Question: Hey I am trying to extract this link:
<URL>
From this
I have tried using:
'''
Elements headings = doc.select("th:eq(2)");
'''
But that seams to reutn the whole line instead of just the link. My question is how would I extract only the link?
Thank you
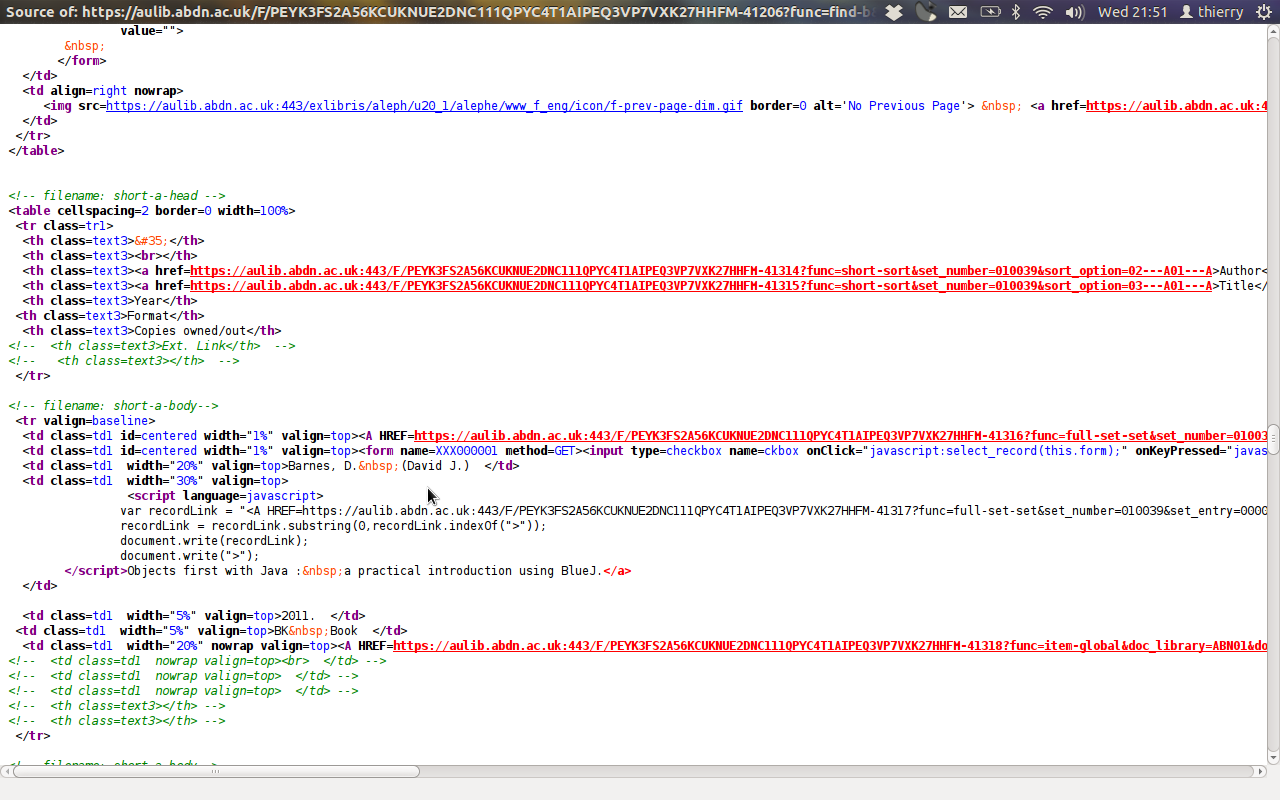
Answer: Try 'doc.select("th:eq(2) > a").first().attr("href")'